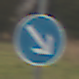
Verkehrszeichen: VorgeschriebeneVorbeifahrtRechts
Umgebung: Outdoor, Nature
Tageszeit: MorningAfternoon
Wetter: Overcast
Licht: Natural
Jahreszeit: NotSpecified
Kontrast: LowContrast